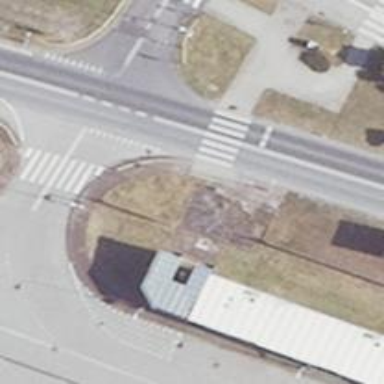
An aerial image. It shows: Zebra crossing on the road.